九年级 · 度量几何学
如图(1)是一种常见的道路路灯, $P F$ 为立柱, 其中灯杆 $A D B$ 可以近似看作某拋物线的一部分，且抛物线对称轴到立柱的距离为 2.5 米, $C D$ 是灯杆的固定支架, 现测得支架 $C D$ 与立柱 $P F$ 的夹角 $\angle P C D$ 满足 $\tan \angle P C D=2$, 且 $C D=\sqrt{5}$ 米, 某时刻路灯 $\mathrm{A}$ 发光时, 所能照到的地面最远点 $E$ 恰好和路灯 $\mathrm{A}$以及立柱顶点 $P$ 在同一直线上，相关数据如图(2)所示，则立柱 $P F=$ $\qquad$米.

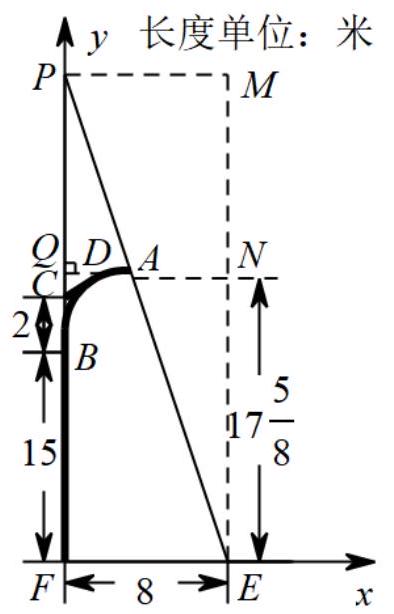
答案:  $\frac{94}{3}$

解析: 根据题意可以求得二次函数的解析式，从而可以求得 A 的坐标, 然后利用三角形相似即可求得 $P F$ 的长.

【详解】解：由题意和图形可得，

点 $B$ 的坐标为 $(0,15)$,

$\because$ 支架 $C D$ 与立柱 $P F$ 的夹角 $\angle P C D$ 满足 $\tan \angle P C D=2$, 且 $C D=\sqrt{5}$ 米,
过点 $D$ 作 $D Q \perp y$ 轴, 则 $\tan \angle P C D=2=\frac{D Q}{C P}$, 则 $D Q=2 C Q$,

又 $\because C Q^{2}+D Q^{2}=C D^{2}=5$, 可得 $C Q=1$ 米, $D Q=2$ 米,

$\therefore P Q=B F+B C+C Q=18$ 米,

点 $D$ 的坐标为 $(2,18)$,

设抛物线的解析式为 $y=a x^{2}+b x+c$,

$\left\{\begin{array}{l}-\frac{b}{2 a}=2.5 \\ c=15 \\ 4 a+2 b+c=18\end{array}\right.$, 得 $\left\{\begin{array}{l}a=-0.5 \\ b=2.5 \\ c=15\end{array}\right.$

$\therefore y=-0.5 x^{2}+2.5 x+15$,

当 $y=17 \frac{5}{8}$ 时, $17 \frac{5}{8}=-0.5 x^{2}+2.5 x+15$,

解得, $x_{1}=1.5, x_{2}=3.5$,

$\therefore$ 点 A 的坐标为 $\left(3.5,17 \frac{5}{8}\right)$,

作 $E M / / y$ 轴, $P M \perp M N, A N \perp M N$, 则 $P M E F$ 为矩形,

则 $P F=M E, P M=E F=8$ 米, $P M / / A N$,

$\therefore \triangle E A N \sim \triangle E P M$,

$\therefore \frac{E N}{E M}=\frac{A N}{P M}, \quad A N=x_{N}-x_{A}=4.5$ 米,

设 $P F$ 的长度为 $m$ 米，

则 $\frac{17 \frac{5}{8}}{m}=\frac{4.5}{8}$,

解得, $m=\frac{94}{3}$,

故答案为: $\frac{94}{3}$.

【点睛】本题考查二次函数的应用、解直角三角形的应用, 相似三角形的判定及性质, 解答本题的关键是明确题意, 利用数形结合的思想解答.